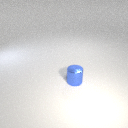
small blue metal cylinder